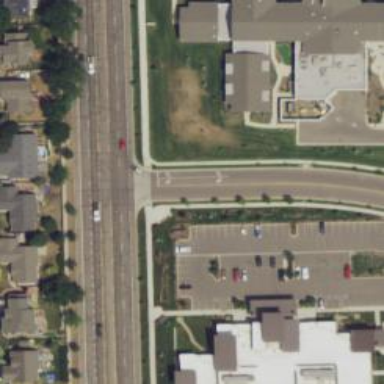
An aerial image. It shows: Stop road.